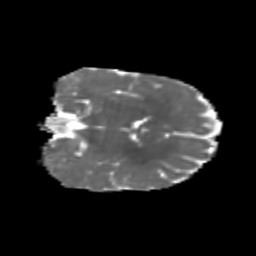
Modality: MD
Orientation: coronal
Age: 6
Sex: female
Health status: healthy